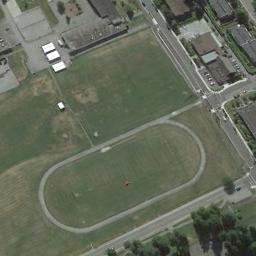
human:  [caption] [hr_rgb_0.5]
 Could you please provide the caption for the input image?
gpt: The ground track field is next to a lawn and some buildings .

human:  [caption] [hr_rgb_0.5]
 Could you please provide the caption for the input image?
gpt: The track and field is built on the lawn, A road away from the residential area, And there is a lot of vegetation around it .

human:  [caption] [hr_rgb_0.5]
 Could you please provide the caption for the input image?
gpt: The ground track field is surrounded by grass .

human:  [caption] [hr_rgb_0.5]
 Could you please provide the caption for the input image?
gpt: To the left of the track is the green field .

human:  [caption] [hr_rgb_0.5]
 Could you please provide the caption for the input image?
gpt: There are green lawns around the ground track field with a gray track .